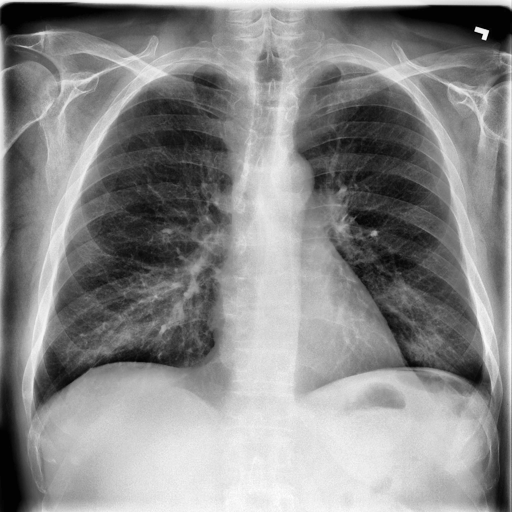
Finding: NORMAL